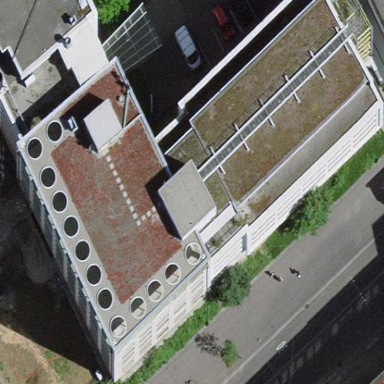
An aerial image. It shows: Office building.